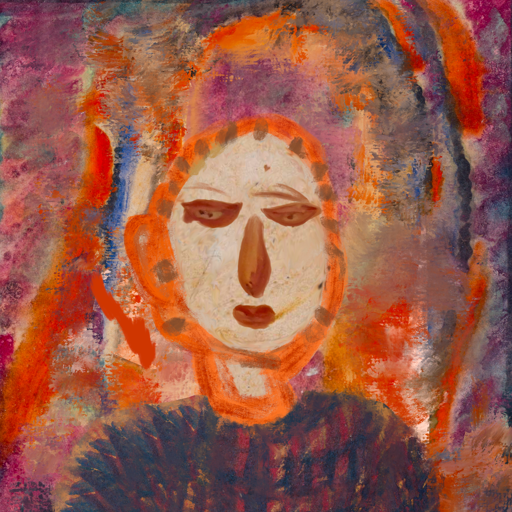
Background: Experience, Head And Neck Front: Rupkatha, Face Front: Pious_Lady, Bust: In_The_Sun, Hair Front: Blank, Head Accessory: Blank, Second Necklace: Blank, Necklace: Blank, Baby: Blank